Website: home-depot
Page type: customer-info-address
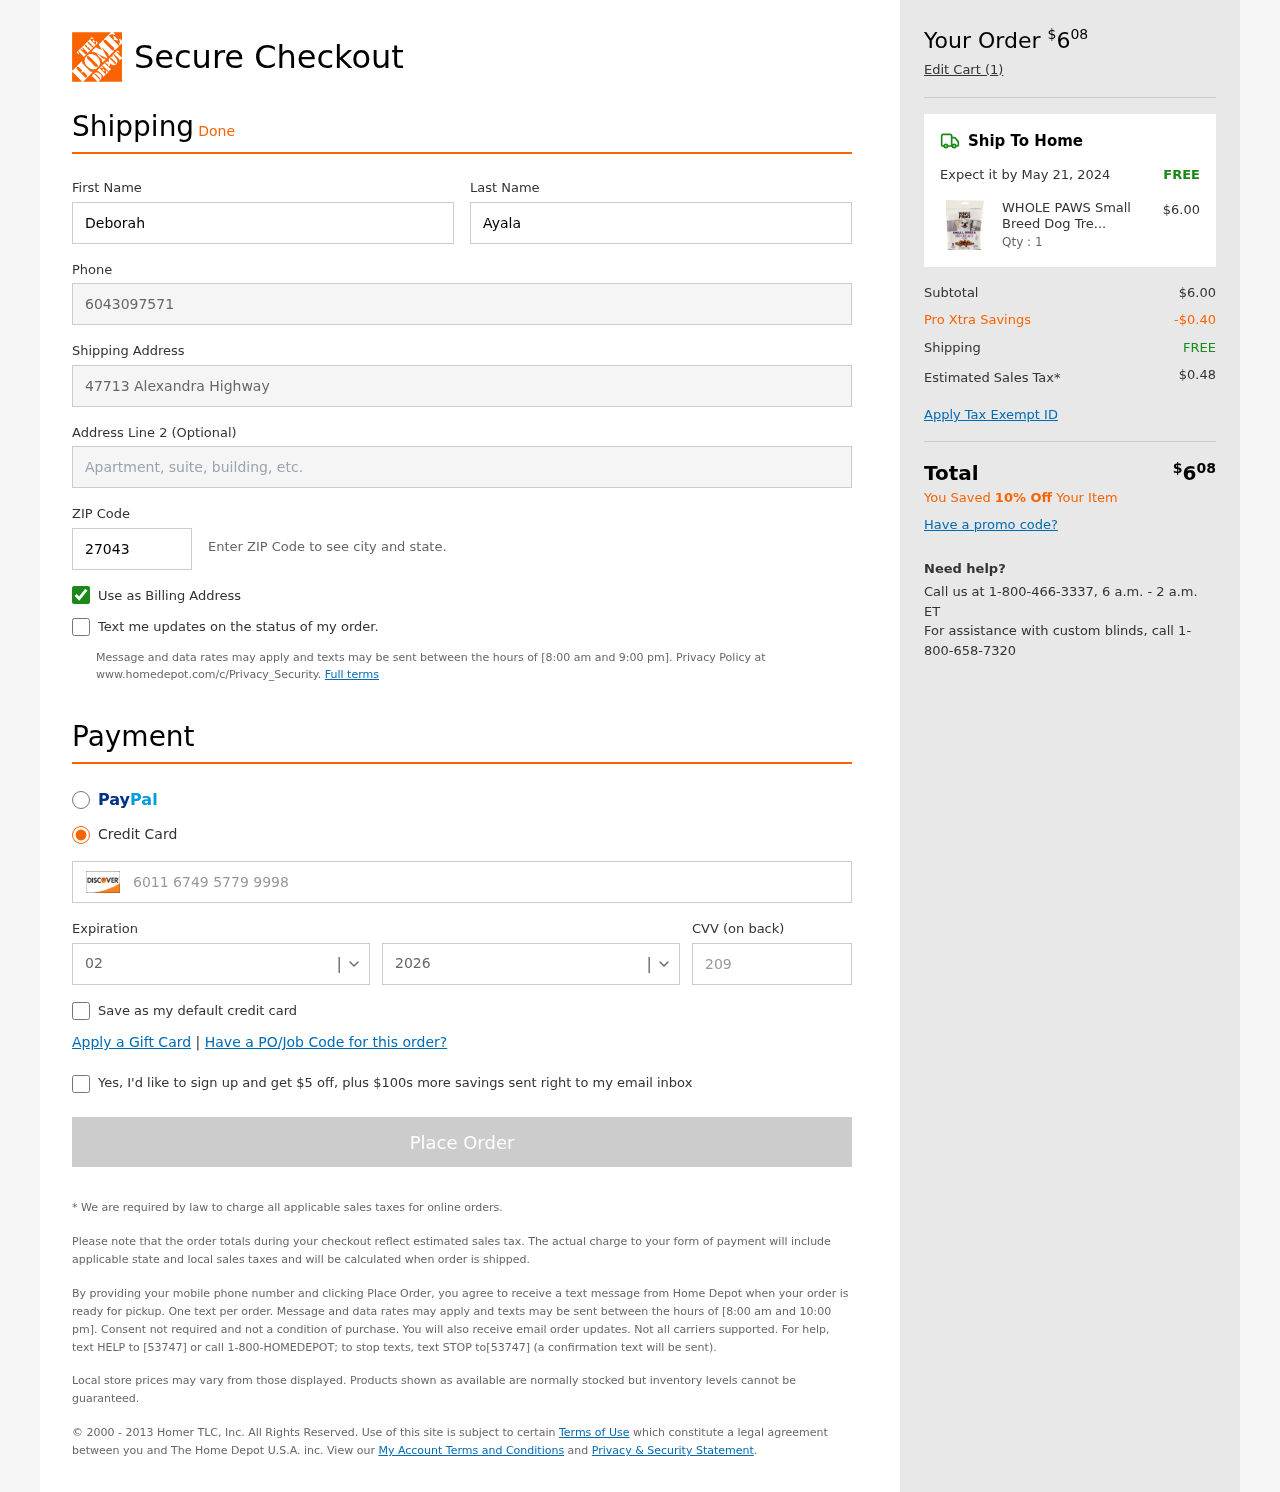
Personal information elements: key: PII_CARD_CVV
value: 209
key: PII_CARD_EXPIRY_MONTH
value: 02
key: PII_CARD_EXPIRY_YEAR
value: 26
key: PII_CARD_NUMBER
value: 6011 6749 5779 9998
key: PII_FIRSTNAME
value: Deborah
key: PII_LASTNAME
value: Ayala
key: PII_PHONE
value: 6043097571
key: PII_POSTCODE
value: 27043
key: PII_STREET
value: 47713 Alexandra Highway
Product elements: key: PRODUCT1_NAME
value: WHOLE PAWS Small Breed Dog Treat, 6 OZ
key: PRODUCT1_PRICE
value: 6
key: PRODUCT1_QUANTITY
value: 1
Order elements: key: ORDER_TOTAL
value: $608
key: ORDER_NUM_ITEMS
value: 1
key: ORDER_DELIVERY_DATE
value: May 21, 2024
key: ORDER_SHIPPING_COST
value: FREE
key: ORDER_SUBTOTAL
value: $6.00
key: ORDER_DISCOUNT
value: -$0.40
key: ORDER_SHIPPING_COST2
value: FREE
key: ORDER_TAX
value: $0.48
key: ORDER_TOTAL2
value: $608
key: ORDER_SAVINGS_MESSAGE
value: You Saved 10% Off Your Item